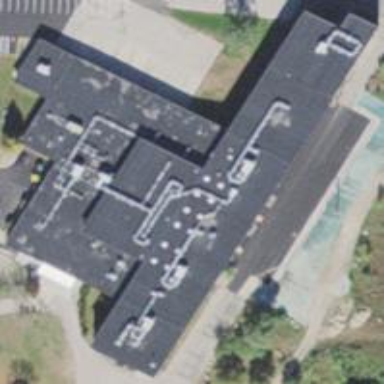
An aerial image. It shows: School building.